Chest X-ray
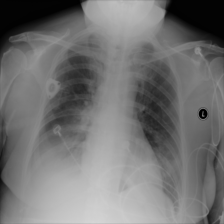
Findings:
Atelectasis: negative
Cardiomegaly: negative
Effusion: positive
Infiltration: negative
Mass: negative
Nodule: negative
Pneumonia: negative
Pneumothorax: negative
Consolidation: positive
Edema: negative
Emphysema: negative
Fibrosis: negative
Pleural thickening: negative
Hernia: negative